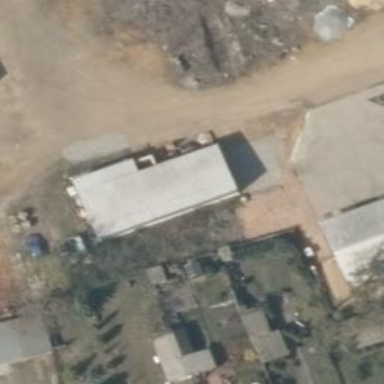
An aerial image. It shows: Group of garages.